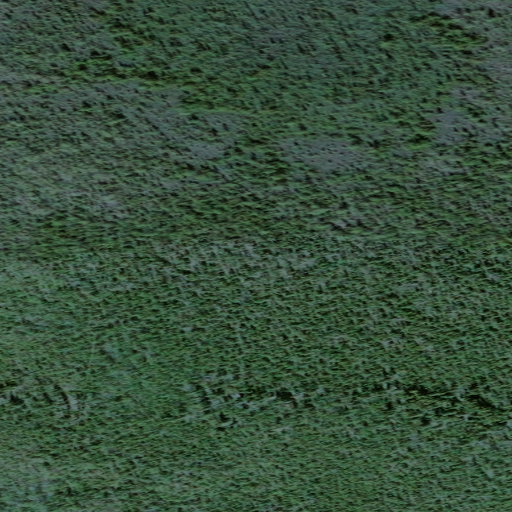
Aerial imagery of mountain in Alaska named Strawberry Dome containing only unknown